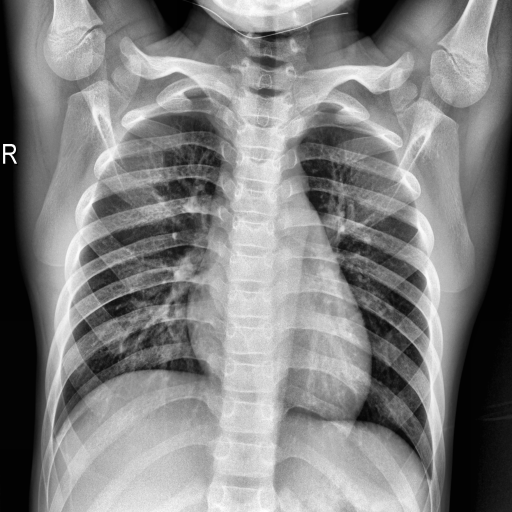
Finding: NORMAL